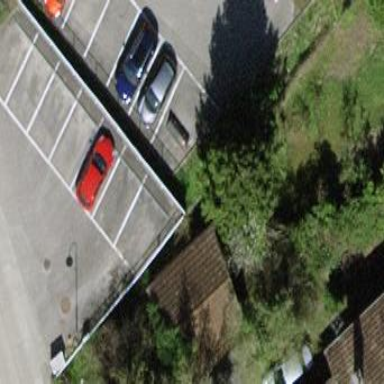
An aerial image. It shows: Shed.